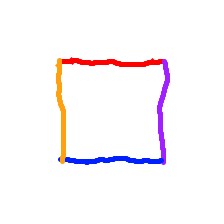
Shape: square